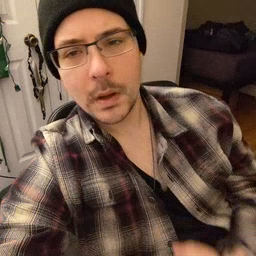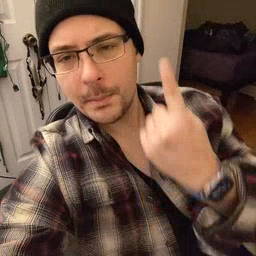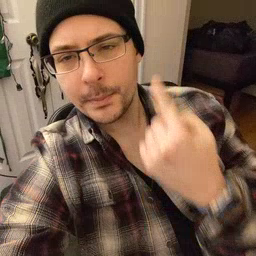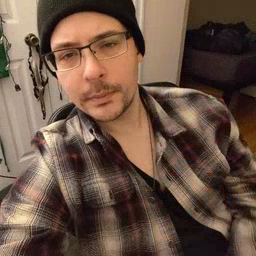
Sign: up